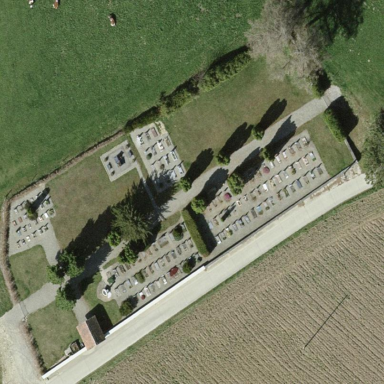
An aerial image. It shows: Cemetery.